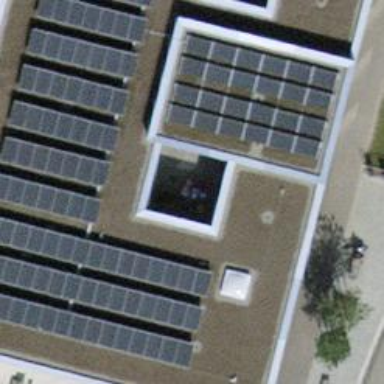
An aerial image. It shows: Flat roof kindergarten building.